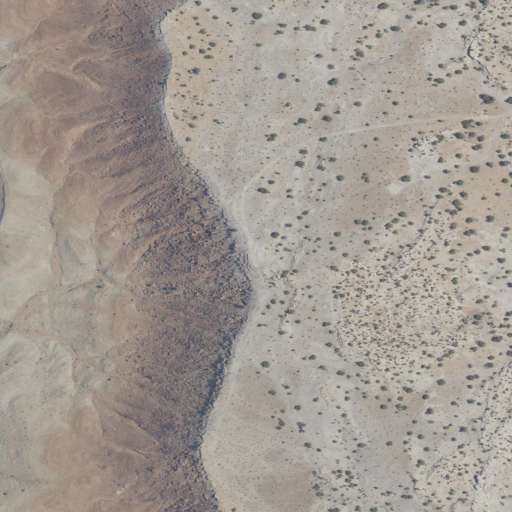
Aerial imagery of mountain in Utah named Summerville Point containing shrub and barren land